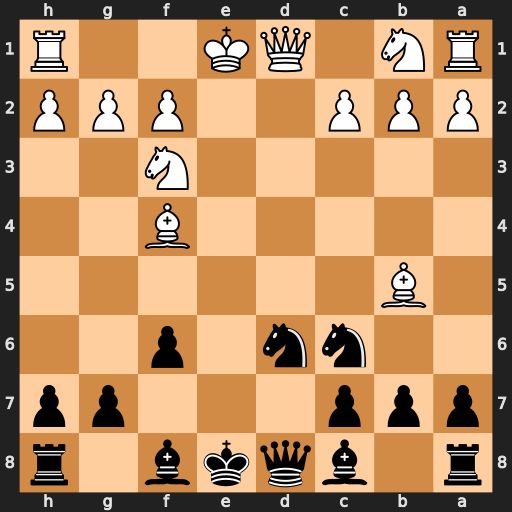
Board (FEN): r1bqkb1r/ppp3pp/2nn1p2/1B6/5B2/5N2/PPP2PPP/RN1QK2R
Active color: b
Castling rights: KQkq
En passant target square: -
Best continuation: Nxb5 Qe2+ Qe7